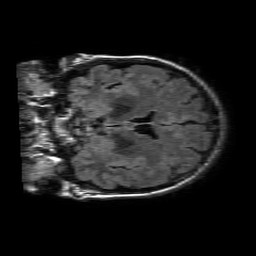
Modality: FLAIR
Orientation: coronal
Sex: female
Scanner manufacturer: philips
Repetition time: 11 s
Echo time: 0.125 s